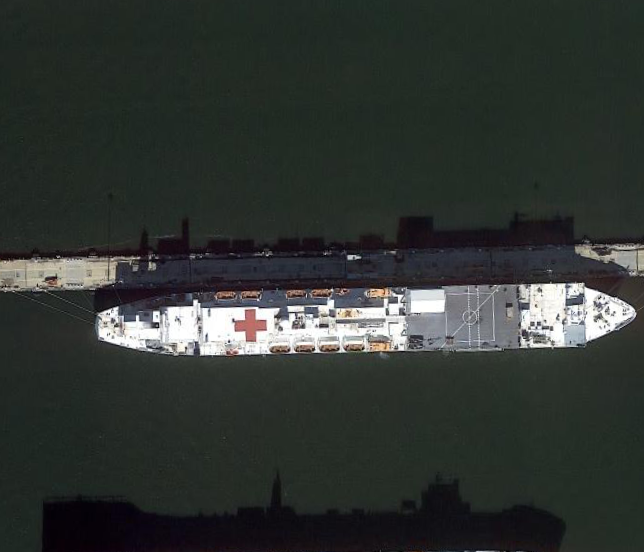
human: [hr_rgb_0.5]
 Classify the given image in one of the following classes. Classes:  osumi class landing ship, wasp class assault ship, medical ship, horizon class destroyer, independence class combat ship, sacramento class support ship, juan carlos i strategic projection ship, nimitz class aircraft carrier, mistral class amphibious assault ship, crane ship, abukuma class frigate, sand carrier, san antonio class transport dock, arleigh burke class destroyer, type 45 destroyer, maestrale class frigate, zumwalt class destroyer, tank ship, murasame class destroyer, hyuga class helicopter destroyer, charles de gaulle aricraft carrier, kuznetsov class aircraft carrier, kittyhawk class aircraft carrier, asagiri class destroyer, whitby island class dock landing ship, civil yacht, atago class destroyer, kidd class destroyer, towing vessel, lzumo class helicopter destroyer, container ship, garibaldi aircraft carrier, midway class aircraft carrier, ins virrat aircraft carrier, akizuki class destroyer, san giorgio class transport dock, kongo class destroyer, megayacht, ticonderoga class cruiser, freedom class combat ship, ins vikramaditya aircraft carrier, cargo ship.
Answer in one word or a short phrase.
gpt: Medical ship